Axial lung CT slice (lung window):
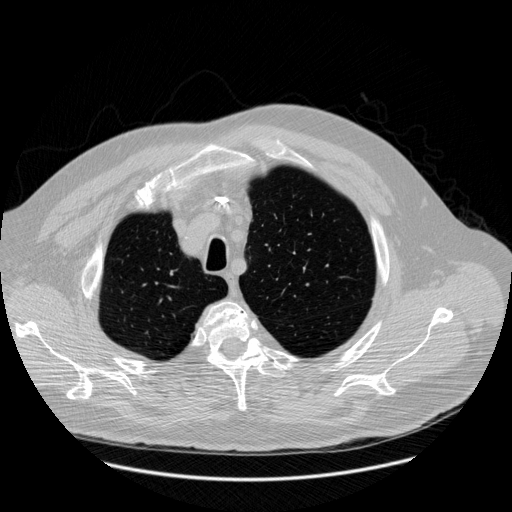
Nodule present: no